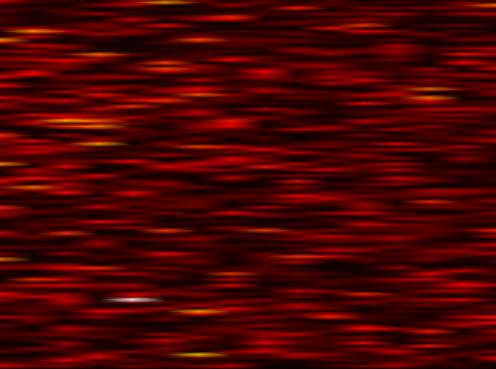
Label: OFDM